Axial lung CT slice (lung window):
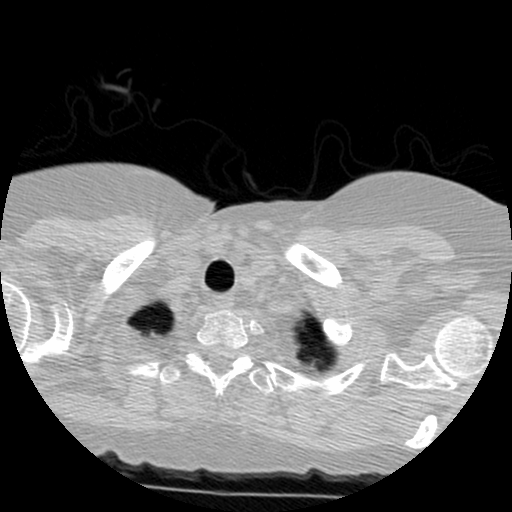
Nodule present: no